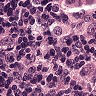
Metastatic tissue present: yes